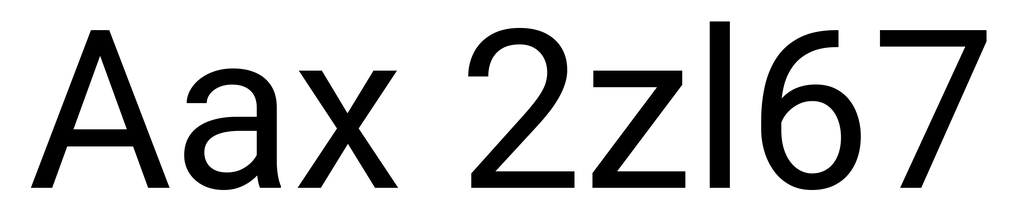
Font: Roboto_Regular